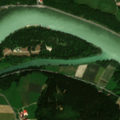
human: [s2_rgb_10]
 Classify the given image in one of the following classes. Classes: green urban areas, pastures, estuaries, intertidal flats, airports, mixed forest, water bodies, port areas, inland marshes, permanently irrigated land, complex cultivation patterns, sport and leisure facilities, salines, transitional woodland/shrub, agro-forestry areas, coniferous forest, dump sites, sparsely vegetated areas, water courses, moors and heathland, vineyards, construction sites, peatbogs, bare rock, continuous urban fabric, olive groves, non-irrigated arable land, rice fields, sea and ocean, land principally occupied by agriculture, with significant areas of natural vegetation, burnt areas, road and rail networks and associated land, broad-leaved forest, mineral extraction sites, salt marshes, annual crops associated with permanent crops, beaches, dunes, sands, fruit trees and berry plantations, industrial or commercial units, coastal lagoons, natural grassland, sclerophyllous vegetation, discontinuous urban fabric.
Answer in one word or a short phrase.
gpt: industrial or commercial units, pastures, complex cultivation patterns, broad-leaved forest, mixed forest, water courses